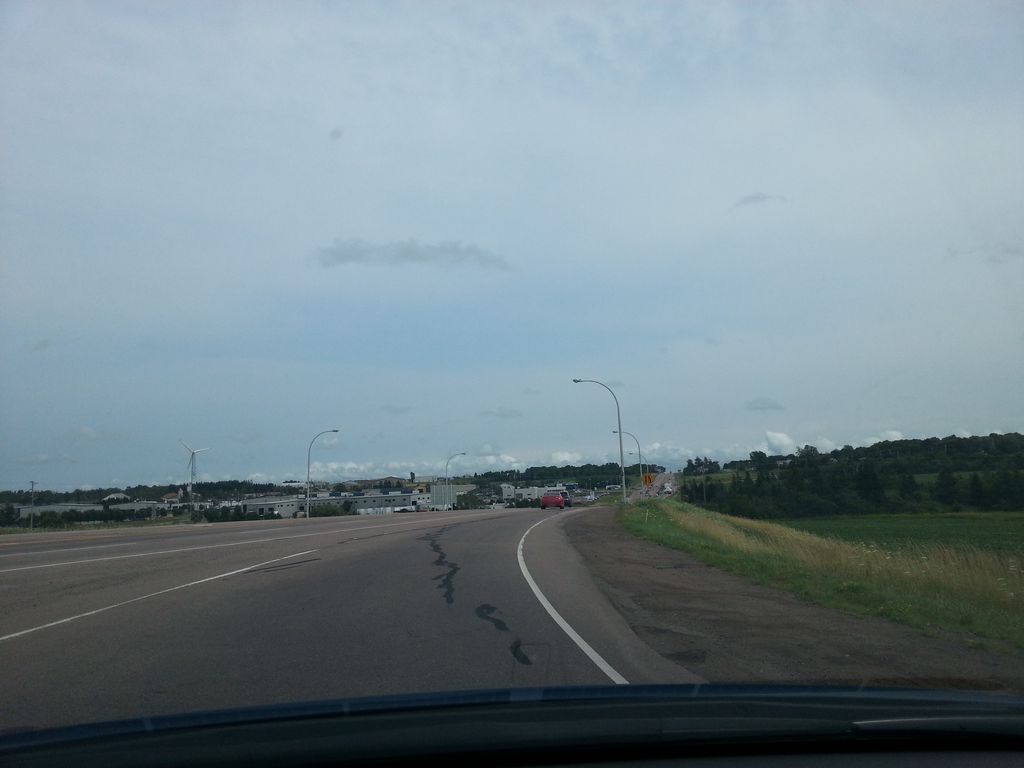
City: charlottetown